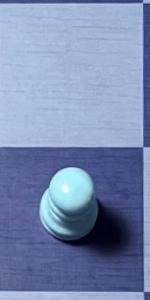
Label: Pawn_White